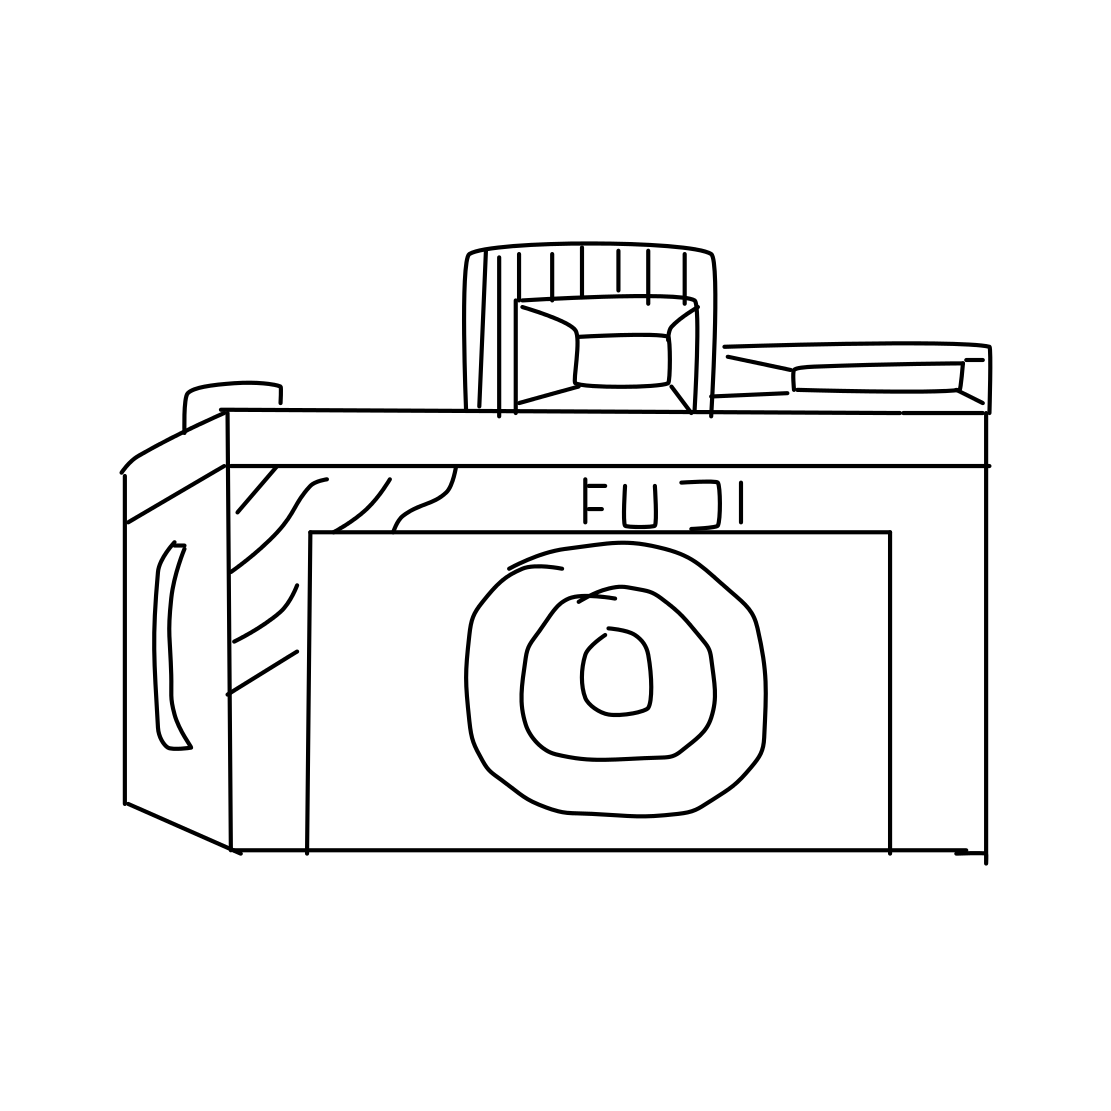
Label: camera